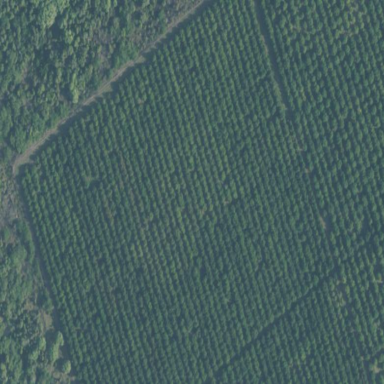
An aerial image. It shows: Orchard filled with macadamia trees.